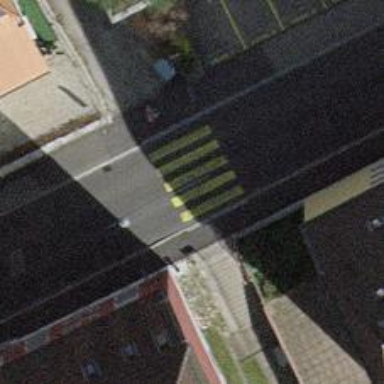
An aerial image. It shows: Uncontrolled zebra crossing.